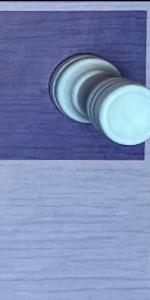
Label: Pawn_Black